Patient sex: M
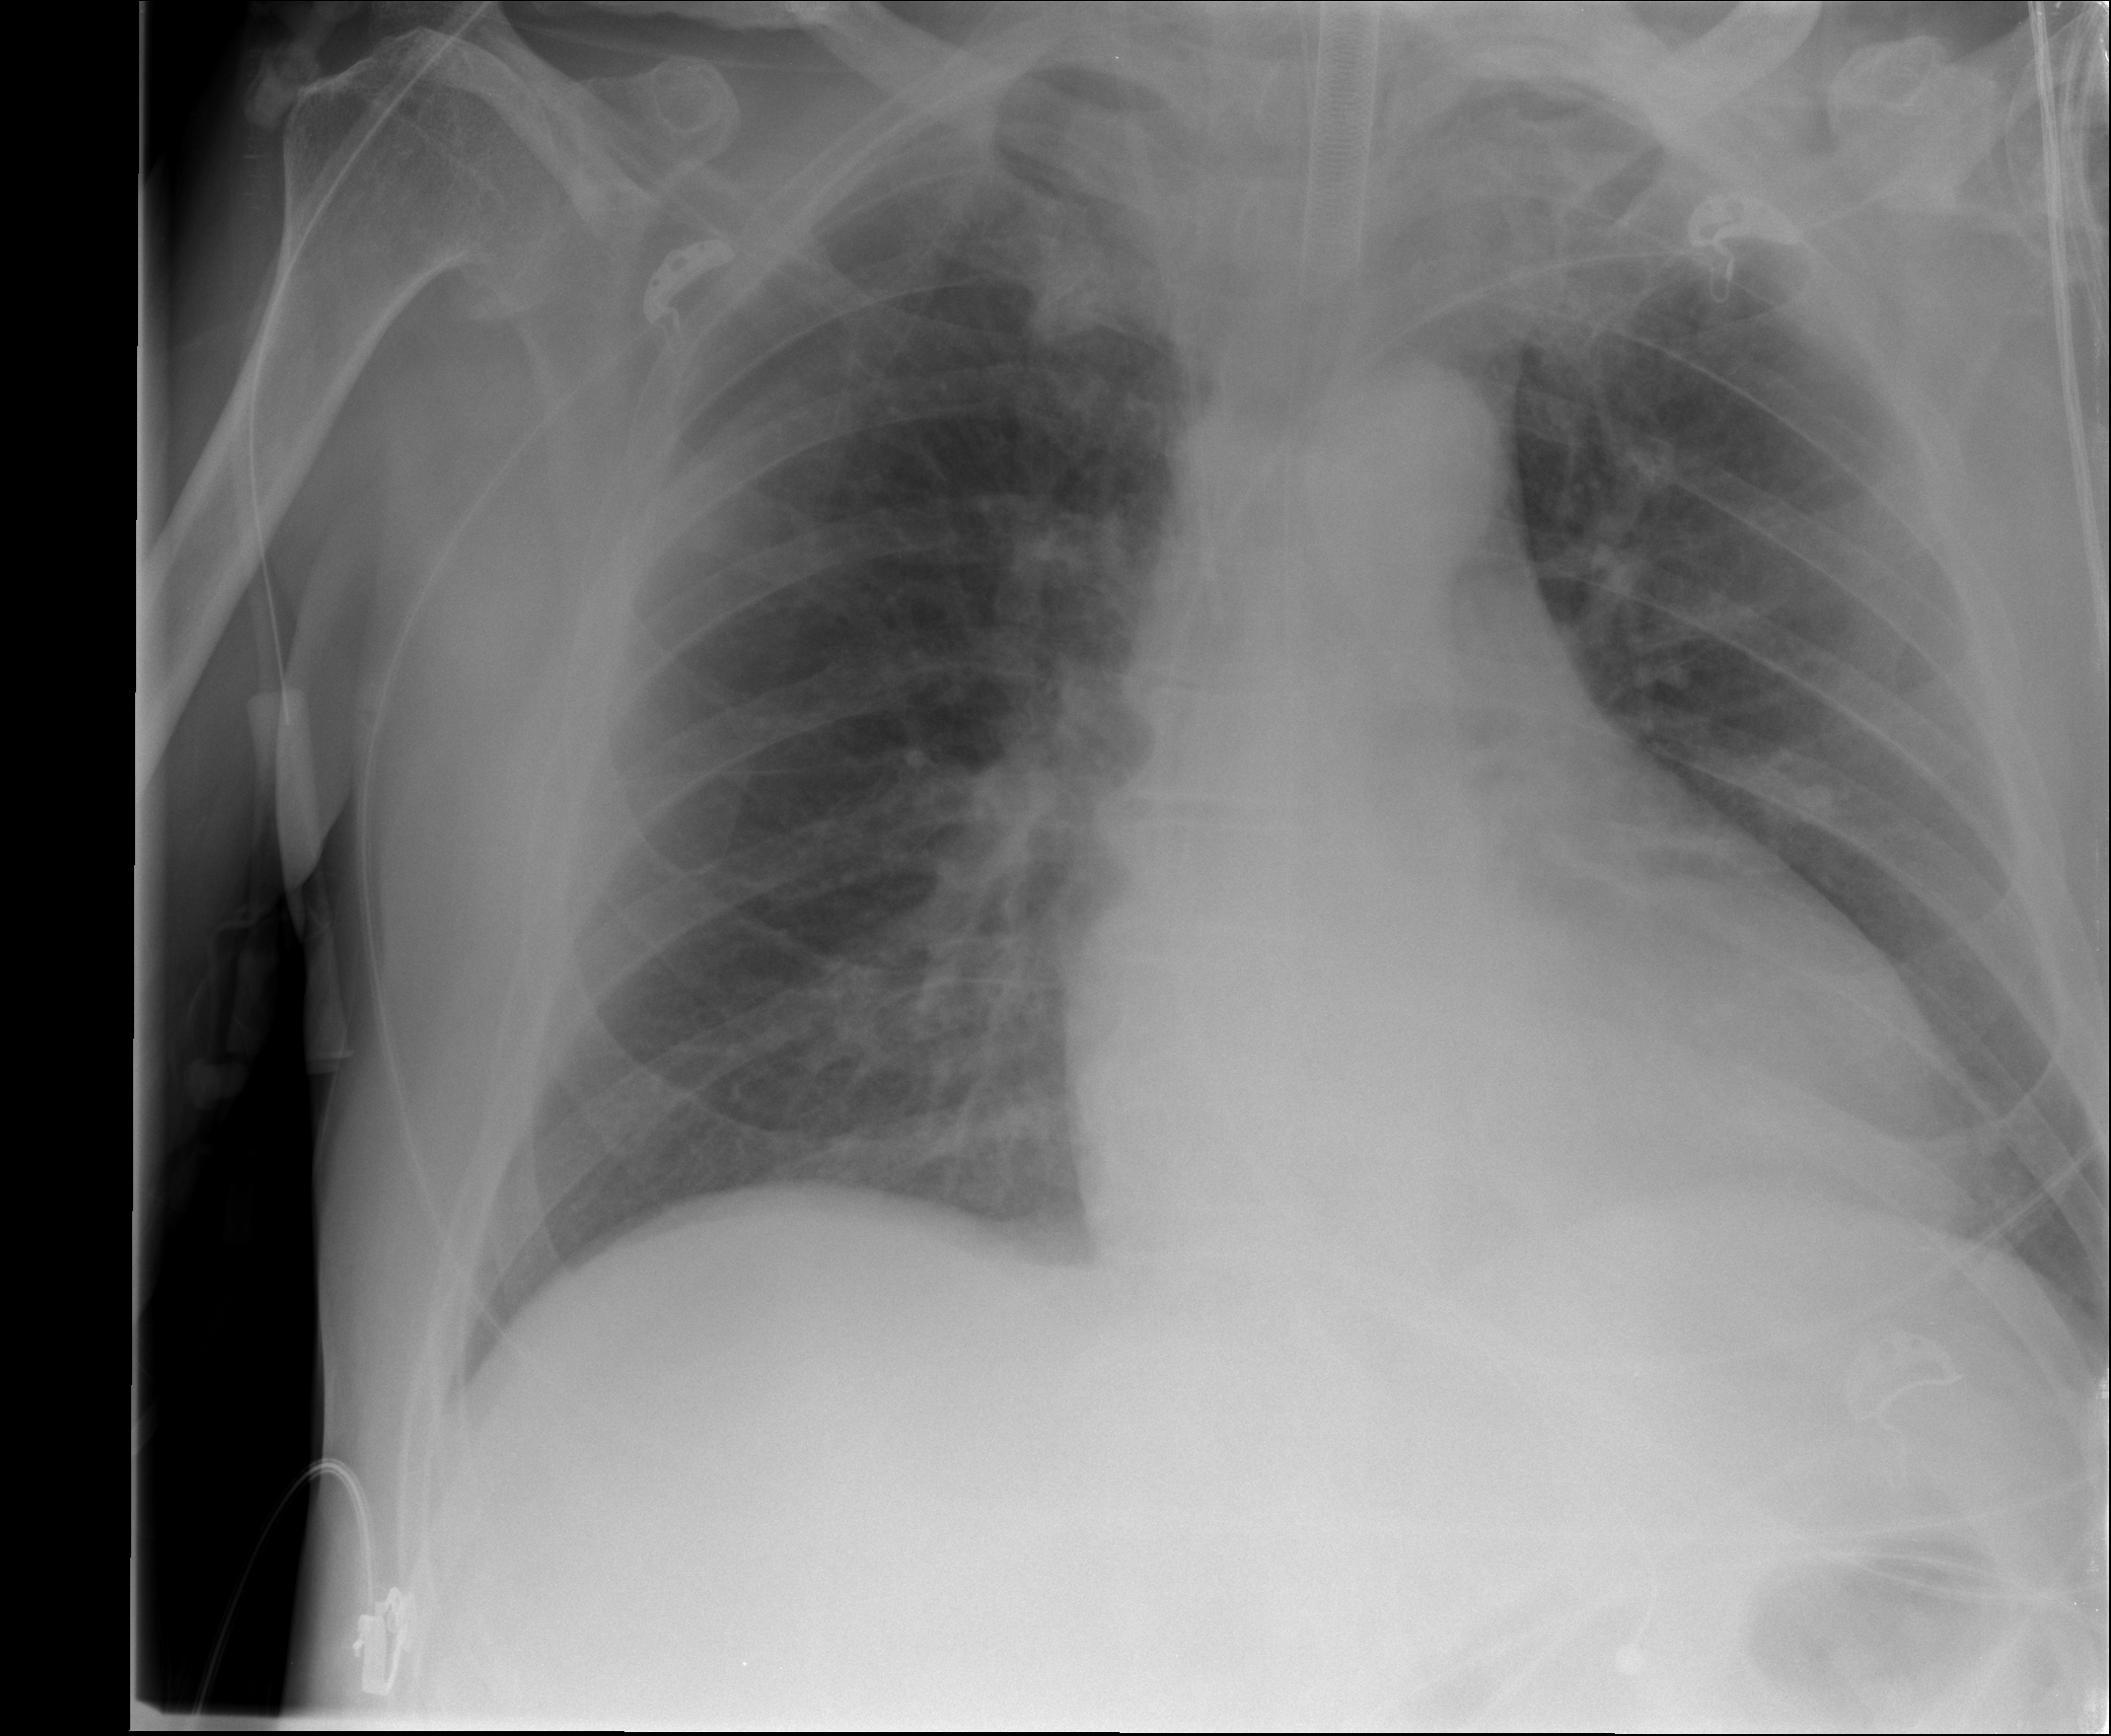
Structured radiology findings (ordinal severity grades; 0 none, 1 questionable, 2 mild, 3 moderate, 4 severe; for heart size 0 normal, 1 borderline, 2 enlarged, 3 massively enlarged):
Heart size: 2
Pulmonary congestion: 0
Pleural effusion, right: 0
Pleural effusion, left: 0
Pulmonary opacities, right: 0
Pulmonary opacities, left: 1
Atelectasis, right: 0
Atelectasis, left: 0